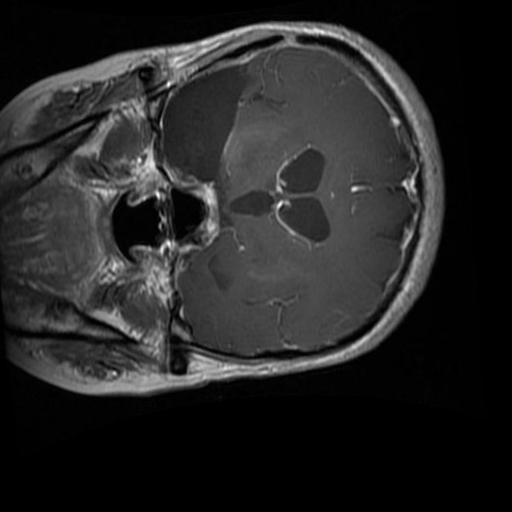
Label: brain_glioma